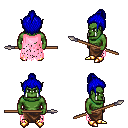
a pixel art fantasy rpg character, male body template, orc, green skin, pink tattered cape, robe skirt, blue short topknot hairstyle, gold boots, spear, four views (front, back, left, right), 2x2 character sprite sheet, small pixel art, hard edges, no anti-aliasing